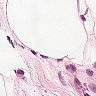
Metastatic tissue present: no